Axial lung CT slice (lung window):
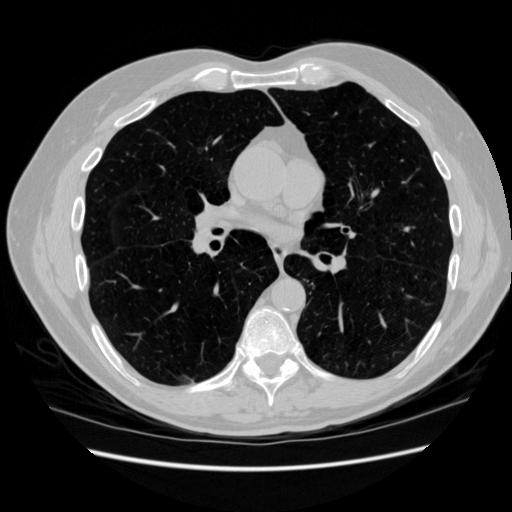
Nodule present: no